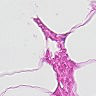
Metastatic tissue present: no